Question: I'm having trouble setting a layout for my iOS app. The entire app is shifted right for some reason as you can see by the label and buttons which are in the middle of the scroll view.
I also can't seem to display the entire table. In the screen shot below "another Item" is supposed to have a checkmark and it is only visible if I shift the table in Main.storyboard far to the left where the actual label for the cell item is half visible.
I have a scroll view inside of the view controller and then a label and three buttons as well as a table view with table view cells.

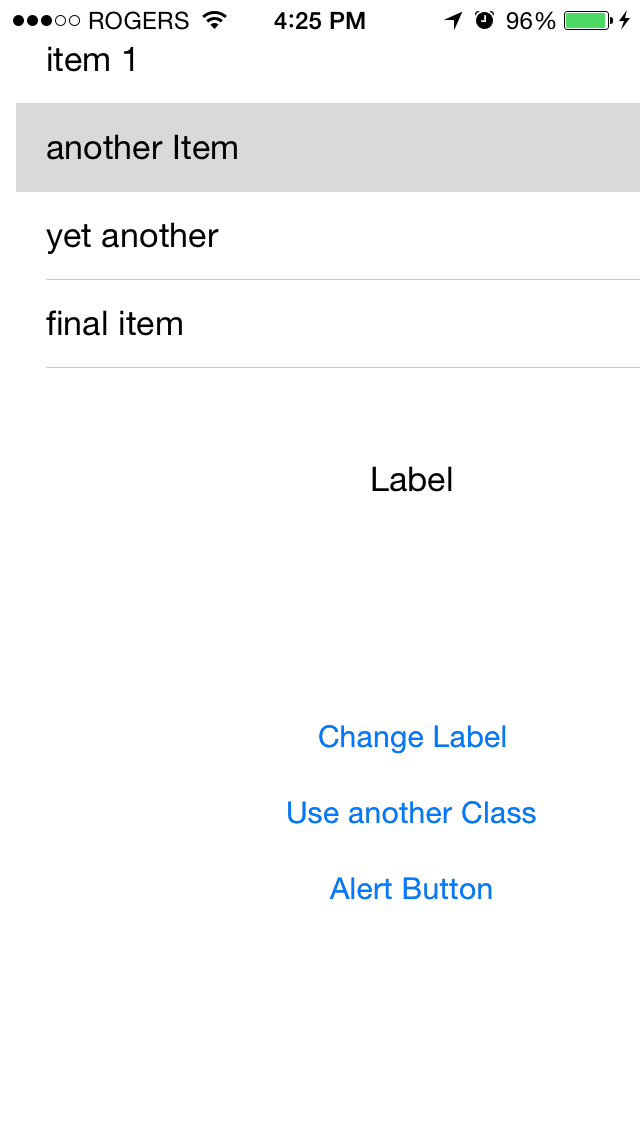
Answer: Thanks to Lucas for the answer
> Are you using Auto Layout with that storyboard? Looks like you might not have set your constraints up properly. You might also want to take a look at Xcode's new <URL> functionality.